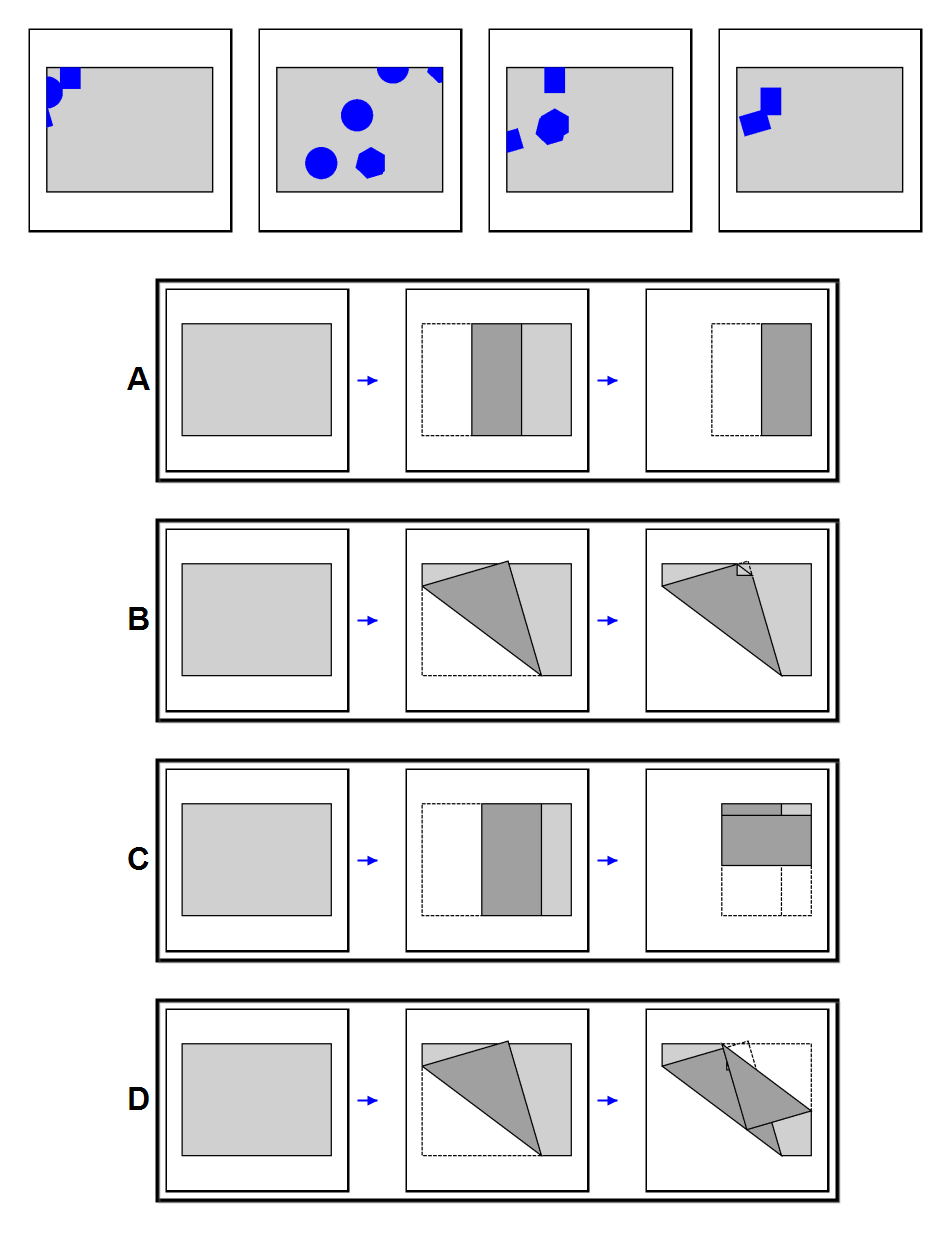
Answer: D